Interaction volume radius: 5 \u00c5
Interaction volume height: 35 \u00c5
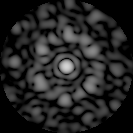
Disorder parameter: 0.5942